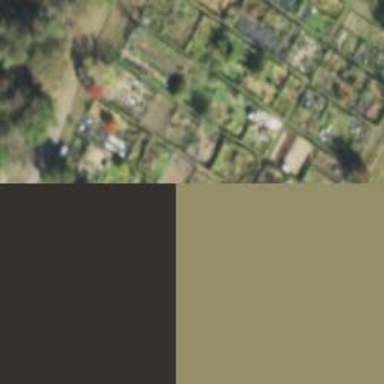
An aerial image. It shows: Allotment area used for gardening and leisure activities.